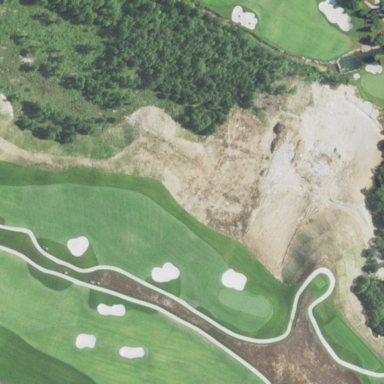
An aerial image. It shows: Grassy area designated as golf fairway.